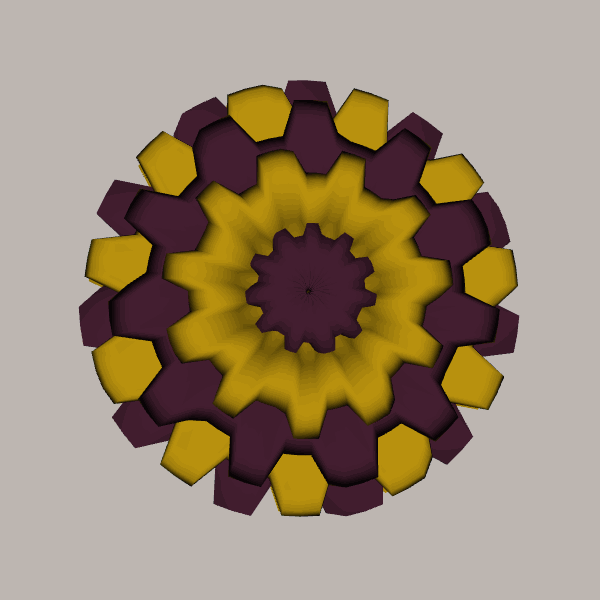
Background: light